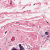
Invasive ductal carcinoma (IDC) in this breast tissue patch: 0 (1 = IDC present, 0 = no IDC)